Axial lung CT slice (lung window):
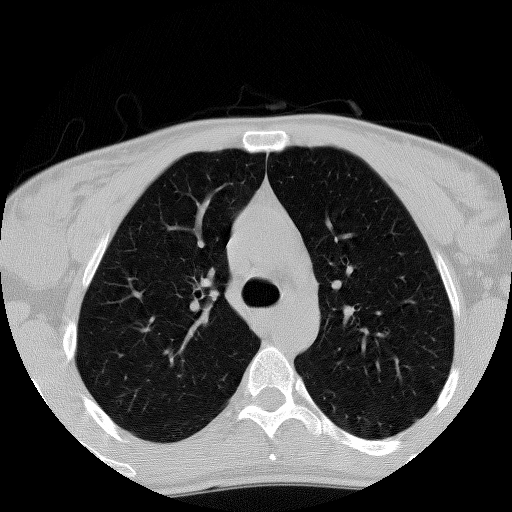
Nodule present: no